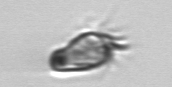
Label: Paratontonia_gracillima